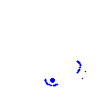
Particle: electron